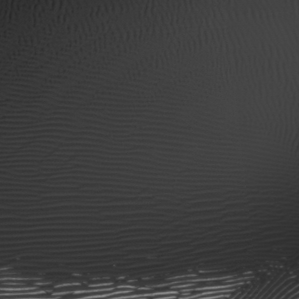
Label: frost